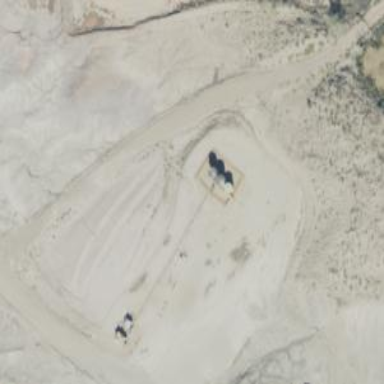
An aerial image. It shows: Petroleum well.